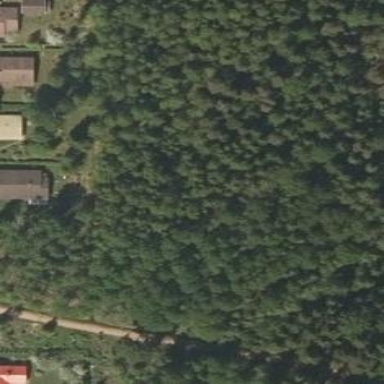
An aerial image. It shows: Evergreen forest with needle-leaved trees.